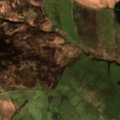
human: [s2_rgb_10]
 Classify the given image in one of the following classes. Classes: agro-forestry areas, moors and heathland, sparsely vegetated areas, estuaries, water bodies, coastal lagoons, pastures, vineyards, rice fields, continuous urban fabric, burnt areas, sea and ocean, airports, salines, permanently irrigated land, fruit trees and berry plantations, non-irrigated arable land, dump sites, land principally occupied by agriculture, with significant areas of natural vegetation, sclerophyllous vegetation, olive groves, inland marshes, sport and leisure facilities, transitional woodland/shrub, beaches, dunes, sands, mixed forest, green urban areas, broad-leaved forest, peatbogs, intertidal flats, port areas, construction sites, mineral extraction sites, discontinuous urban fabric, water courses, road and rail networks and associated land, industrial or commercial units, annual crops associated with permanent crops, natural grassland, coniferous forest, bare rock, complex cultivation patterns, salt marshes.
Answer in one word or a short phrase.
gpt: pastures, land principally occupied by agriculture, with significant areas of natural vegetation, coniferous forest, moors and heathland